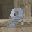
Label: 9